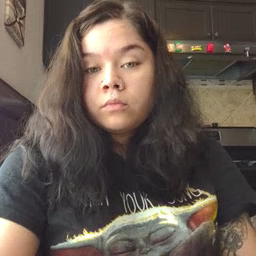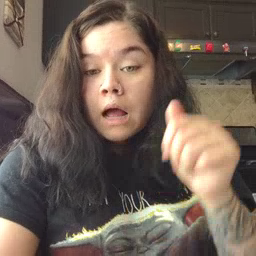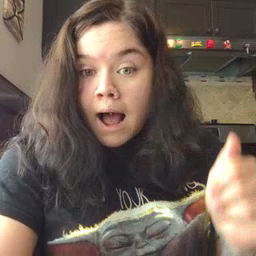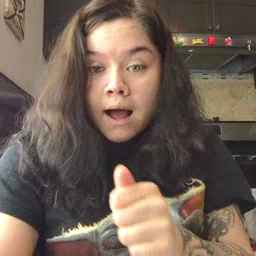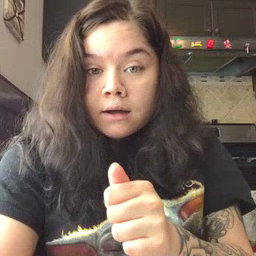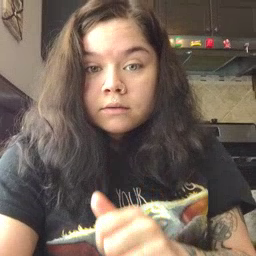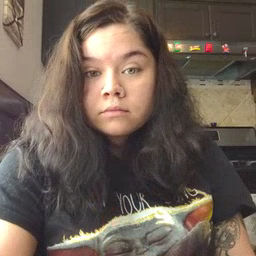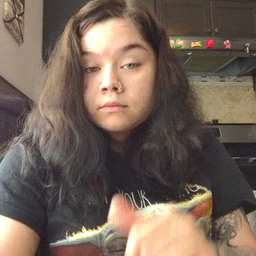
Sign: hide